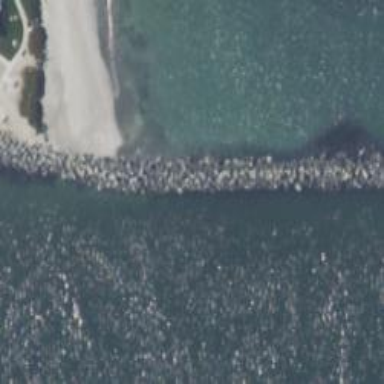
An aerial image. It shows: Breakwater structure.